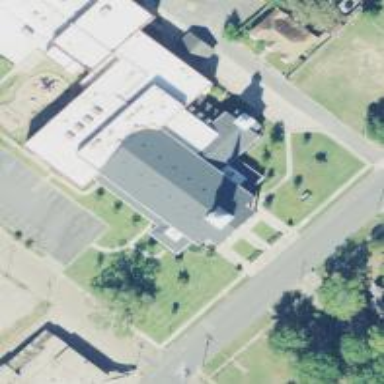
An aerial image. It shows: Building that serves as place of worship.